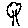
Label: tree